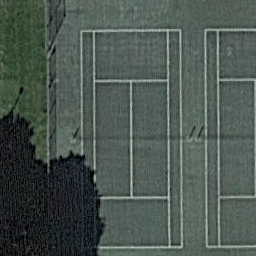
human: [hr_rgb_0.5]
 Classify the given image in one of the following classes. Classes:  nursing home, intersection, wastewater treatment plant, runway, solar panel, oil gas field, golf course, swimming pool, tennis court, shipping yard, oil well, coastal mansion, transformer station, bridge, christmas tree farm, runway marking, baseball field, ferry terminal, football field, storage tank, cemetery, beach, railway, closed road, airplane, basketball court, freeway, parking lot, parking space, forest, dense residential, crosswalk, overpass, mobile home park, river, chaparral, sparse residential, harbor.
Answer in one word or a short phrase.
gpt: tennis court